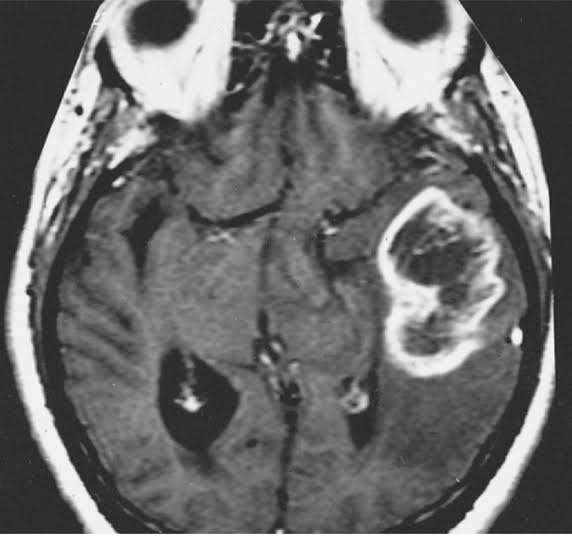
Label: glioma